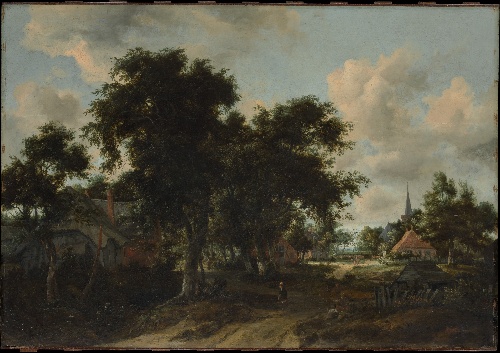
Title: Entrance to a Village
Artist: Meyndert Hobbema
Artist bio: Dutch, Amsterdam 1638–1709 Amsterdam
Date: ca. 1665
Object type: Painting
Classification: Paintings
Medium: Oil on wood
Dimensions: 29 1/2 x 43 3/8 in. (74.9 x 110.2 cm)
Department: European Paintings
Credit line: Bequest of Benjamin Altman, 1913
Accession year: 1914
Repository: Metropolitan Museum of Art, New York, NY
Tags: Houses|Villages|Landscapes